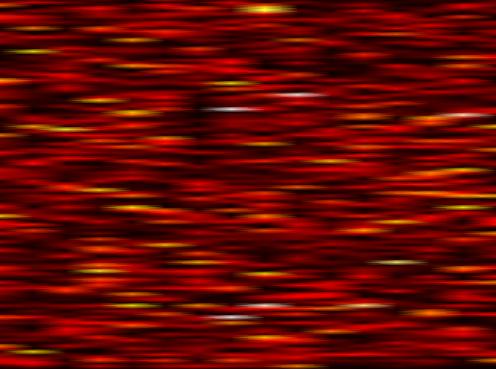
Label: WOLA